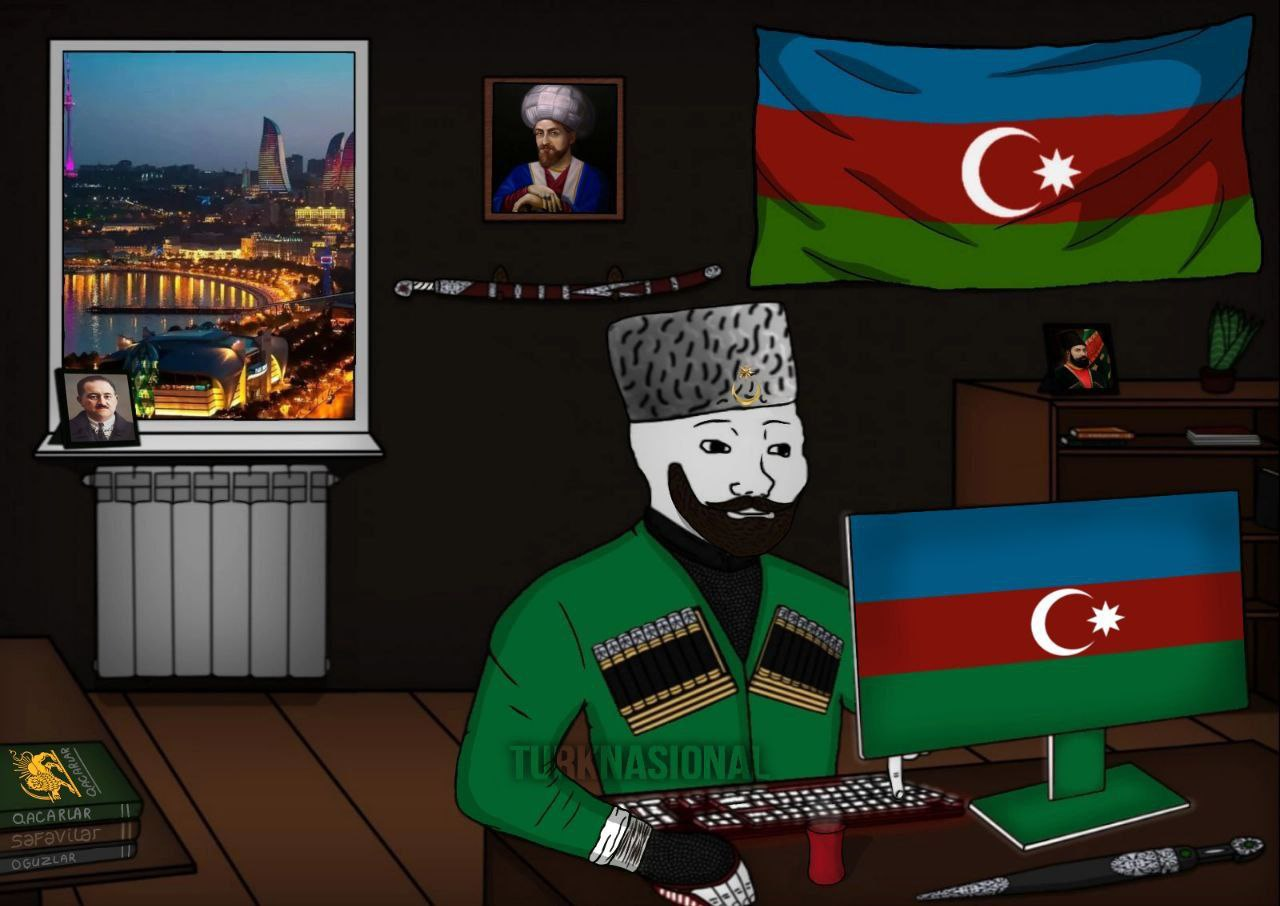
Label: 5_Wojak_with_Background